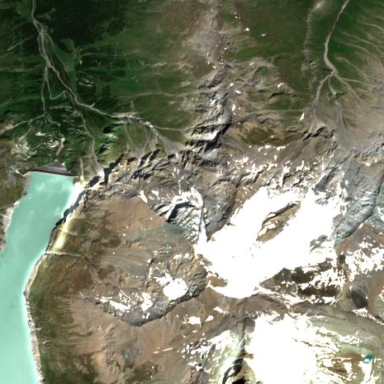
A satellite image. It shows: Stunning view of glacier.